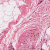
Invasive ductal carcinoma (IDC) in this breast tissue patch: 0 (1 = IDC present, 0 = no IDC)